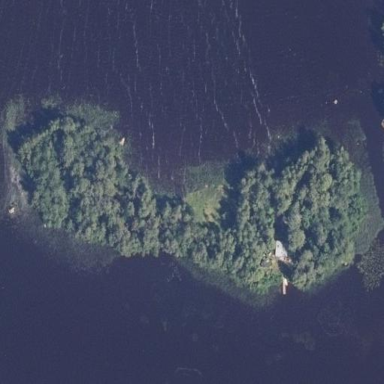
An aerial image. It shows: Islet covered with woodland.